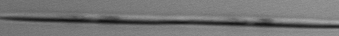
Label: Pseudo-nitzschia